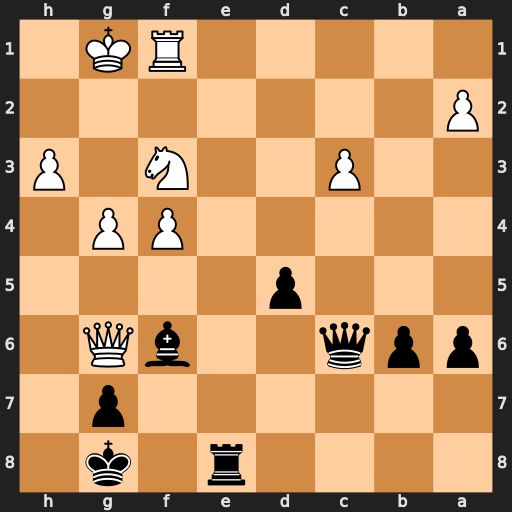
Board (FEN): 4r1k1/6p1/ppq2bQ1/3p4/5PP1/2P2N1P/P7/5RK1
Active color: b
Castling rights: -
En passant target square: -
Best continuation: Bd4+ cxd4 Qxg6